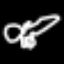
Label: angel